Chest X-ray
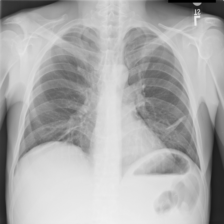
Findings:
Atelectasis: negative
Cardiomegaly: negative
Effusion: negative
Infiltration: negative
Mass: negative
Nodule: negative
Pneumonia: negative
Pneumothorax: negative
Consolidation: negative
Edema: negative
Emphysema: negative
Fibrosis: negative
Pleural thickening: negative
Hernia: negative